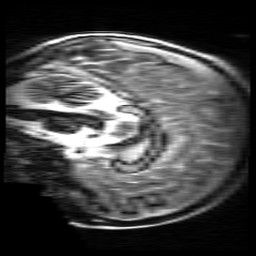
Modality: MP2RAGE
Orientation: sagittal
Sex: female
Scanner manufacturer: siemens
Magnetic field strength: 3 T
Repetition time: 5 s
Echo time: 0.00355 s